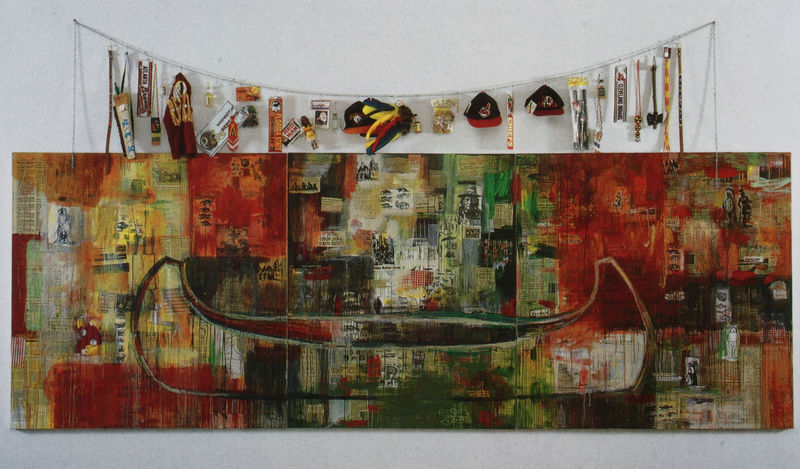
Titel: Tade (Gifts for Trading Land with White People)
Künstler: Jaune Quick-To-See Smith
Standort: Norfolk (Virginia)
Institution: The Chrysler Museum
Schlagwörter: gemälde, gelb, grün, bunt, orange, schmuck, schwarz, rot, schal, kappe, mütze, mützen, bild, schnur, boot, chaos, leine, farben, farbe, abstraktion, assemblage, collage, kanu, zeitung, gehänge, installation, gegenstände, gondel, indianer, triptychon, zeitungen, indigen, kajak, tausch, fan, sioux, décollage, rot-orange